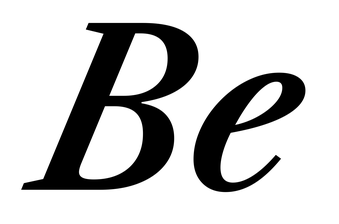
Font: LibreCaslonText-Italic_SemiBold_Italic